Field crop: maize
Growth stage: 2
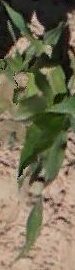
Species: maize